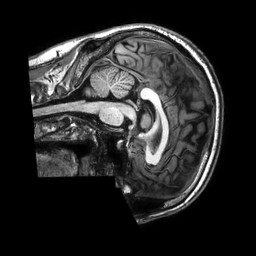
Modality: T1w
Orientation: sagittal
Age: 32
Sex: male
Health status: healthy
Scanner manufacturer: philips
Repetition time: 0.009 s
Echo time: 0.004 s